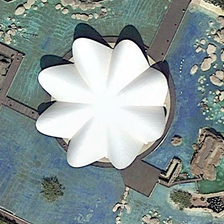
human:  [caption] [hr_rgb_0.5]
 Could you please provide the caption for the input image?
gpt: the building is surrounded by grey trails .

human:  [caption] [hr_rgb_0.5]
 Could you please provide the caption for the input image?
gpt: the building is surrounded by grey trails .

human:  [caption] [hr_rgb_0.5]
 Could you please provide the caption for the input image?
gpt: there is a white building in the middle of the land .

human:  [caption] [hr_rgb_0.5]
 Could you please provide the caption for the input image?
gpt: there is a white building in the middle of the land .

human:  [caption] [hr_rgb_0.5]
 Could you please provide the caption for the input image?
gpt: there is a white building in the middle of the land .